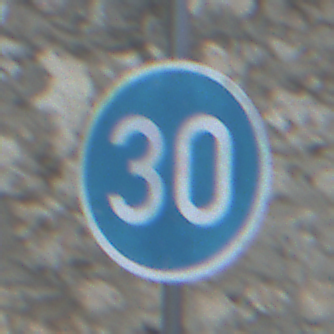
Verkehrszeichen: VorgeschriebeneMindestgeschwindigkeit
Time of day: MorningAfternoon
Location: Outdoor (Suburban)
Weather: PartlyCloudy
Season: NotSpecified
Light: Natural